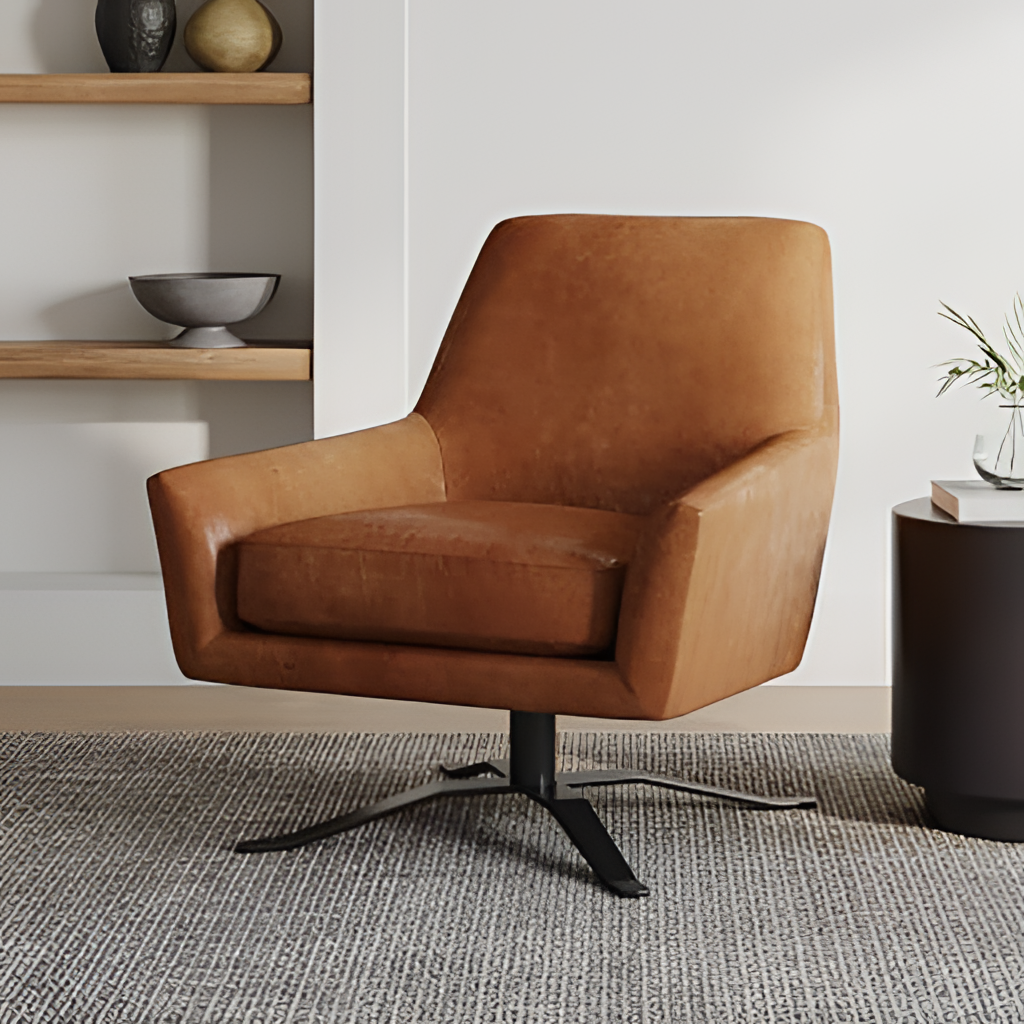
leather chair, living room, contemporary, gray carpet flooring, with woven pattern, paint wallpaper, with solid pattern